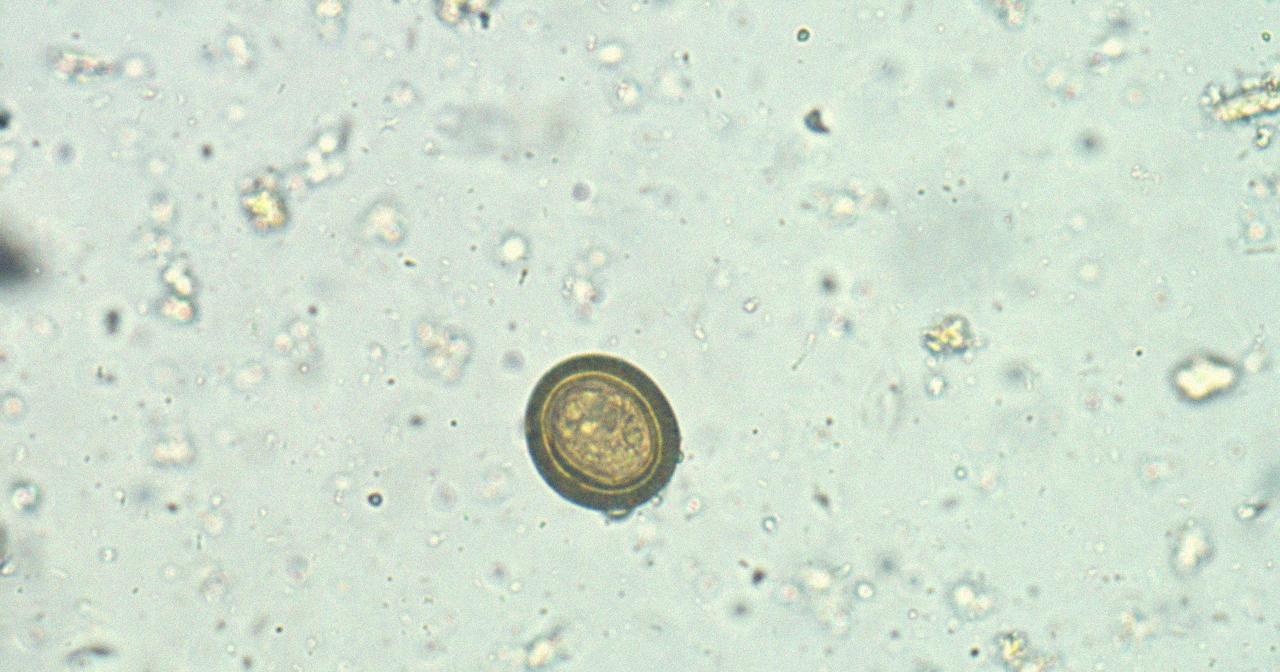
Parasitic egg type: Taenia spp. egg